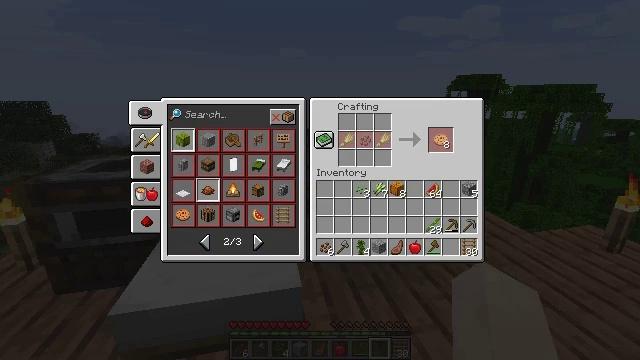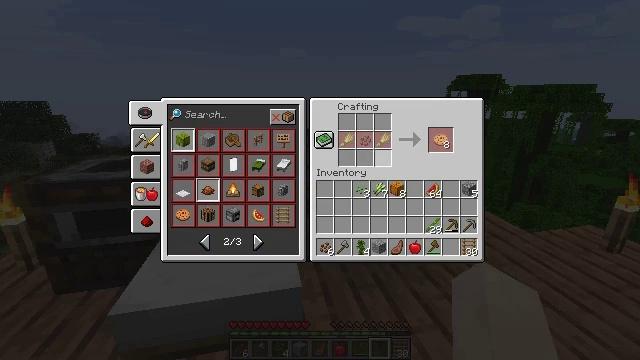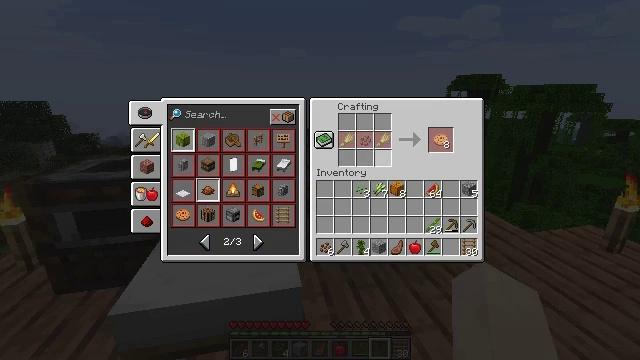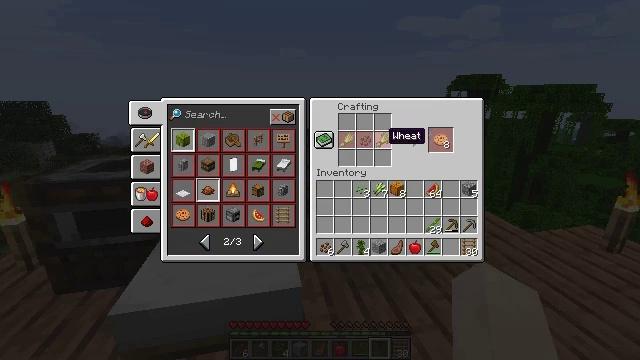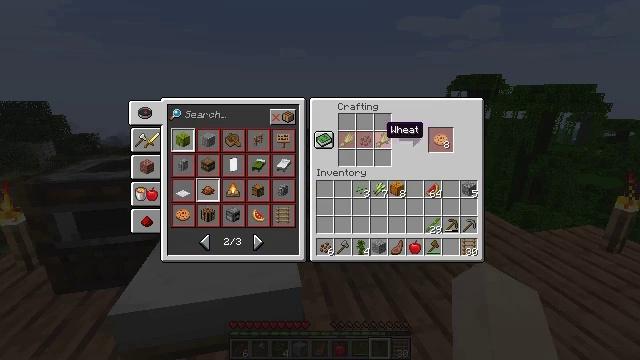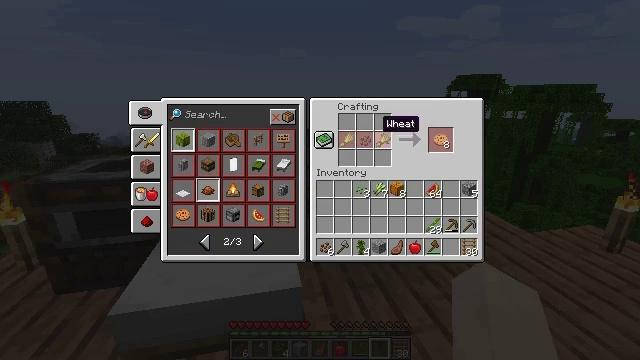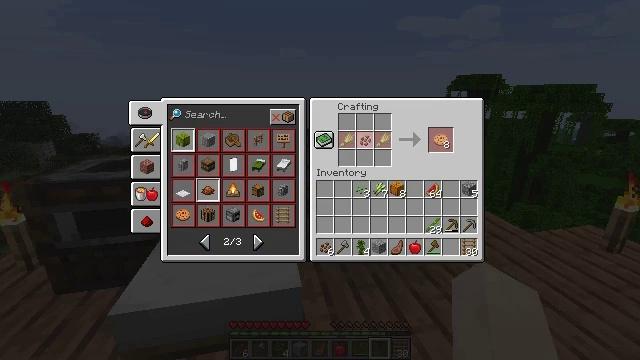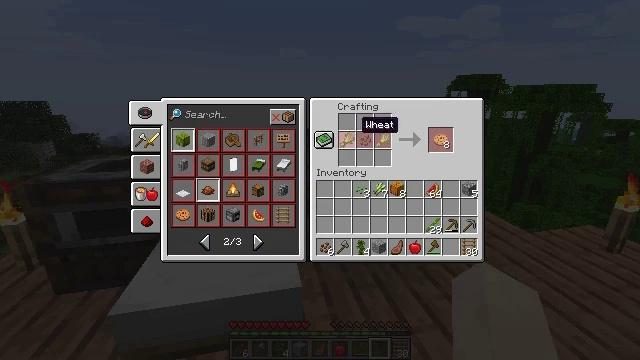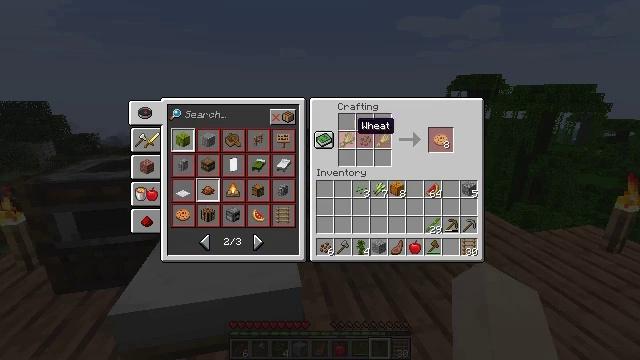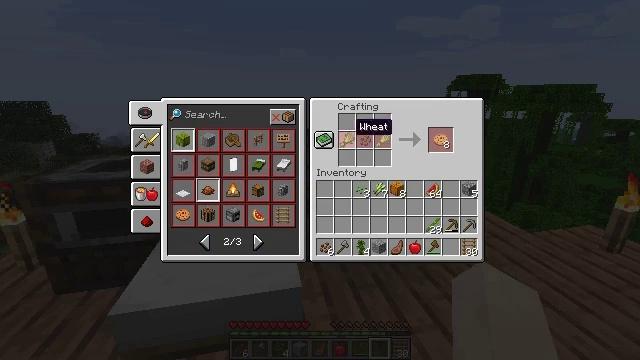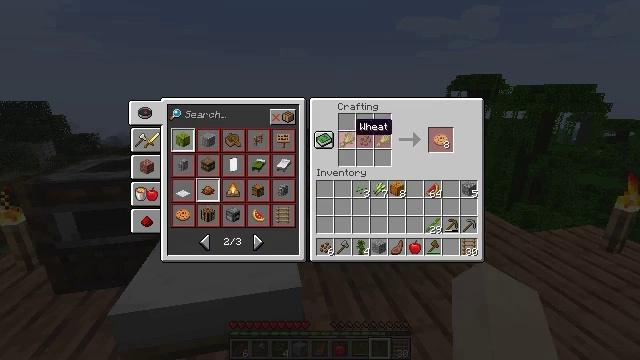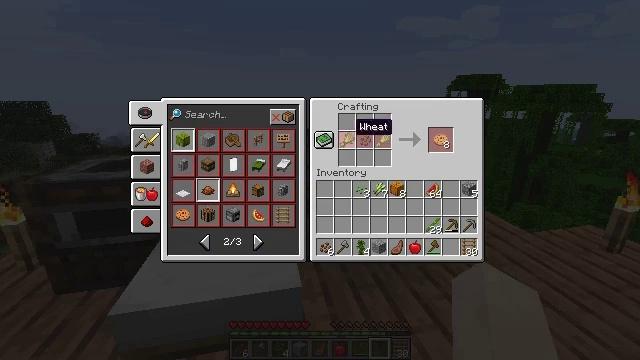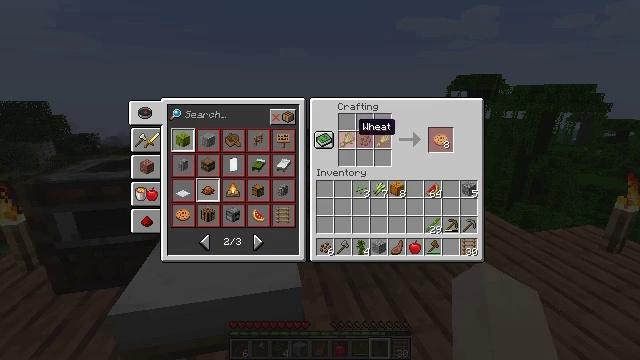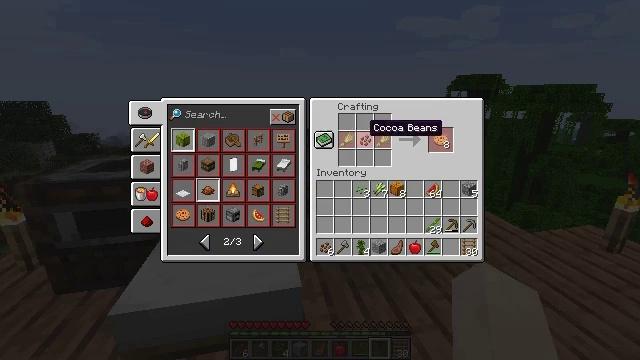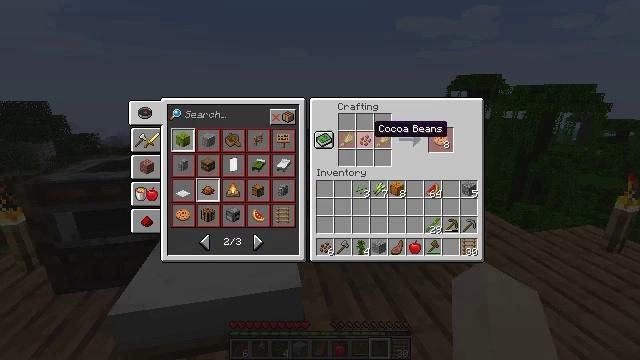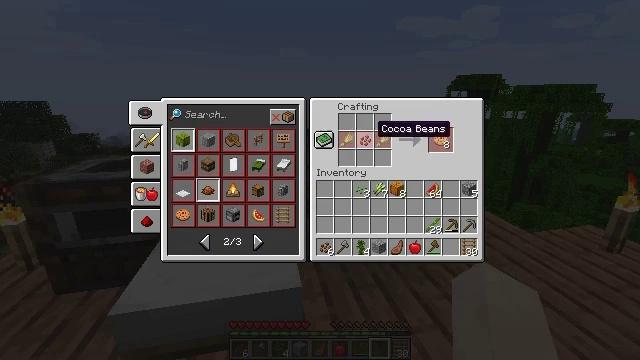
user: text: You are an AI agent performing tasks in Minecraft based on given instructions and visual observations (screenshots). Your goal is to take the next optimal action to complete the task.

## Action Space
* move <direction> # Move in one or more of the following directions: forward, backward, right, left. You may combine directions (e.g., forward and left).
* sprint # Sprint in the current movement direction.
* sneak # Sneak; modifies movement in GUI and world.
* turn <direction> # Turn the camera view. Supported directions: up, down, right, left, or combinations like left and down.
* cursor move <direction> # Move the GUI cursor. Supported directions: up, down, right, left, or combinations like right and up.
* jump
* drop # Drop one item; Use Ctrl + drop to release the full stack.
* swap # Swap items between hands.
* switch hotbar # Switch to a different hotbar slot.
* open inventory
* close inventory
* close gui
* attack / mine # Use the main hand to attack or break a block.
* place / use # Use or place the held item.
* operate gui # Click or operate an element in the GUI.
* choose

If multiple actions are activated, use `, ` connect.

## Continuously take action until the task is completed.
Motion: motion action
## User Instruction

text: Make sugar using sugarcane.
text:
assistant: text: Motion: cursor move right and up
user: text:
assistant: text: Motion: cursor move up
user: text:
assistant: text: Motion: cursor move up
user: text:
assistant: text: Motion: no_op
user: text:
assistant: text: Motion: no_op
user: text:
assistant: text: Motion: cursor move left
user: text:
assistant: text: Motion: cursor move left
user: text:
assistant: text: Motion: no_op
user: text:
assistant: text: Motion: no_op
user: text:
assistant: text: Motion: no_op
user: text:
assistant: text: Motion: no_op
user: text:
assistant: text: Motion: no_op
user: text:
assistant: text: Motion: cursor move right
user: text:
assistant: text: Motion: no_op
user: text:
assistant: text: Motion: no_op
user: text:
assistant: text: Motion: no_op
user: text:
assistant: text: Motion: no_op
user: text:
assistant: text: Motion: no_op
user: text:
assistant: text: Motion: no_op
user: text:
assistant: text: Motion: no_op
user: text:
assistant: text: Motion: no_op
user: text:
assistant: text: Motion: no_op
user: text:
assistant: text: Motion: no_op
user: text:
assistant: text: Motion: no_op
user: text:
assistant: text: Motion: no_op
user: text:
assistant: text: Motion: no_op
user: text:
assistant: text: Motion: no_op
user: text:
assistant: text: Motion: no_op
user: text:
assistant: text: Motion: cursor move down
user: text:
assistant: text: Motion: cursor move left and down